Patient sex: F
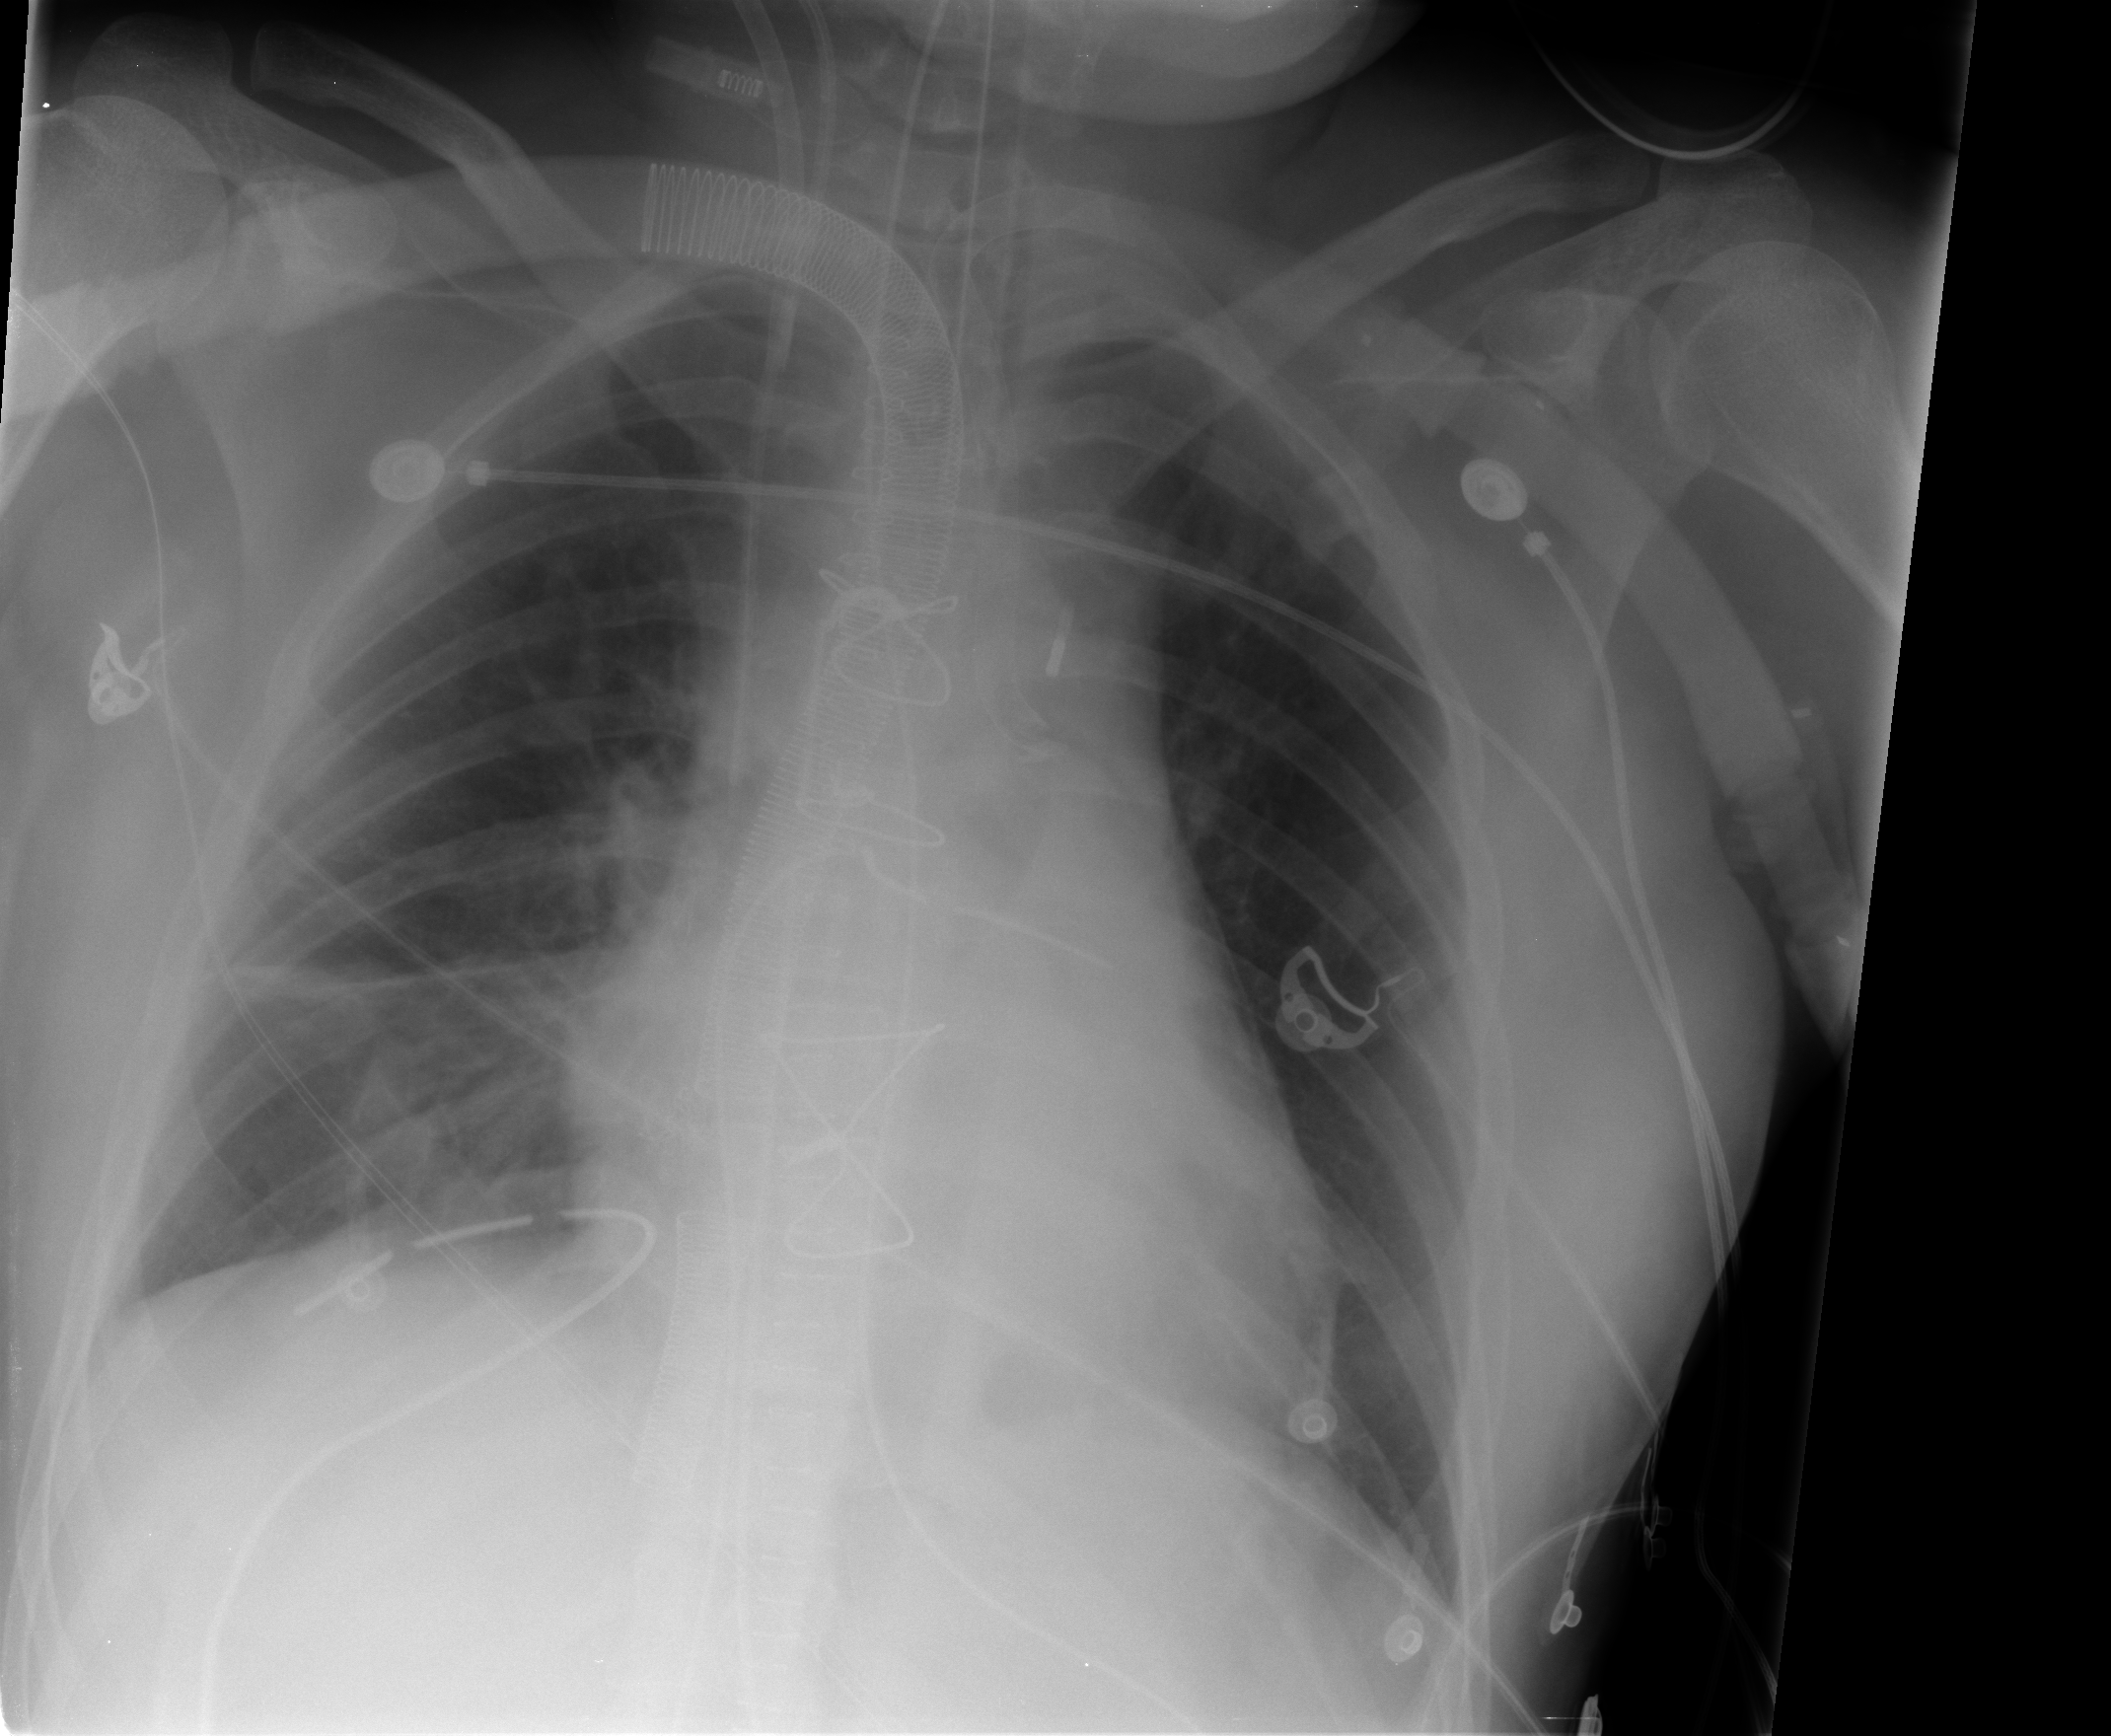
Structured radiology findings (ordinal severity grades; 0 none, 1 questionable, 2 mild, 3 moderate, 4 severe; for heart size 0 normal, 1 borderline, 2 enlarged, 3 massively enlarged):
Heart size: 1
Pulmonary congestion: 0
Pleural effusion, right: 1
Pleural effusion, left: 0
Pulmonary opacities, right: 2
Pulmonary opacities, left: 0
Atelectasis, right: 2
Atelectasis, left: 0